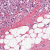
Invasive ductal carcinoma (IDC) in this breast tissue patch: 1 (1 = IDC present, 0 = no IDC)